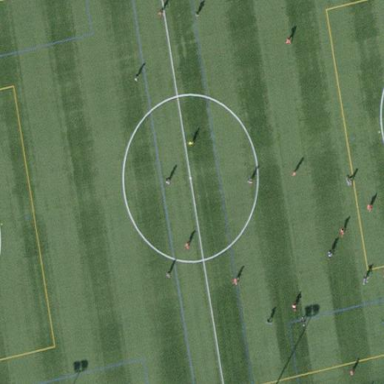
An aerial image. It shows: Soccer pitch for leisure land activities.